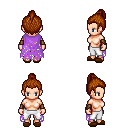
a pixel art fantasy rpg character, female body template, human, light skin, maroon tattered cape, white pants, brunette short topknot hairstyle, leather bracers, brown slippers, four views (front, back, left, right), 2x2 character sprite sheet, small pixel art, hard edges, no anti-aliasing